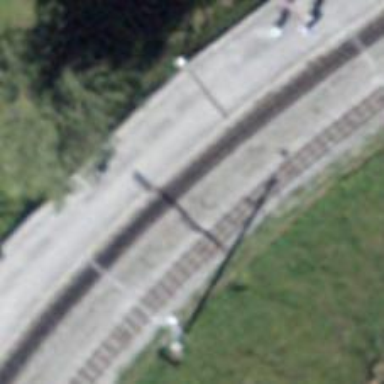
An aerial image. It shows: Narrow-gauge railway track with 1 electrified contact line.